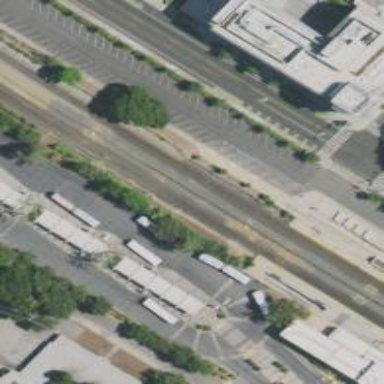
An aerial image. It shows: Busway road.